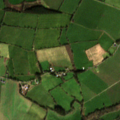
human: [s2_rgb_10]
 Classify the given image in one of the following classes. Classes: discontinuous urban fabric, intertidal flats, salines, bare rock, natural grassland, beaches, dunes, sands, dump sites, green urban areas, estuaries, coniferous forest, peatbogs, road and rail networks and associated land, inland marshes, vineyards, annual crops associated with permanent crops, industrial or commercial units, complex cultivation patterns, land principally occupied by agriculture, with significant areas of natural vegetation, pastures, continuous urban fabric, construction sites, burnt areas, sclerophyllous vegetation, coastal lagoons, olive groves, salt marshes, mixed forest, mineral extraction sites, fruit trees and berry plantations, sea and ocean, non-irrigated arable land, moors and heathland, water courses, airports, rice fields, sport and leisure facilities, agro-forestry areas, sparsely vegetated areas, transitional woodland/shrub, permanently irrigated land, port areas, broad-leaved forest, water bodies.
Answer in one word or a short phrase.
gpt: pastures